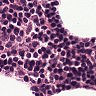
Metastatic tissue present: no